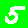
Digit: 5